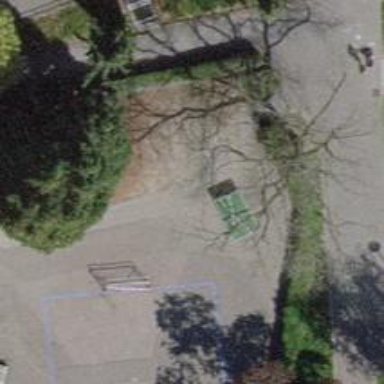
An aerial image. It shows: Pitch for leisure activities.